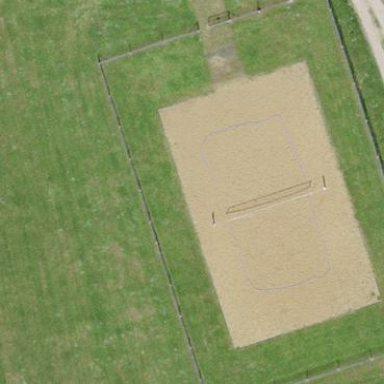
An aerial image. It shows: Beach volleyball pitch for leisure activities.